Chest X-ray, PA view. Patient: 19 years old, sex F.
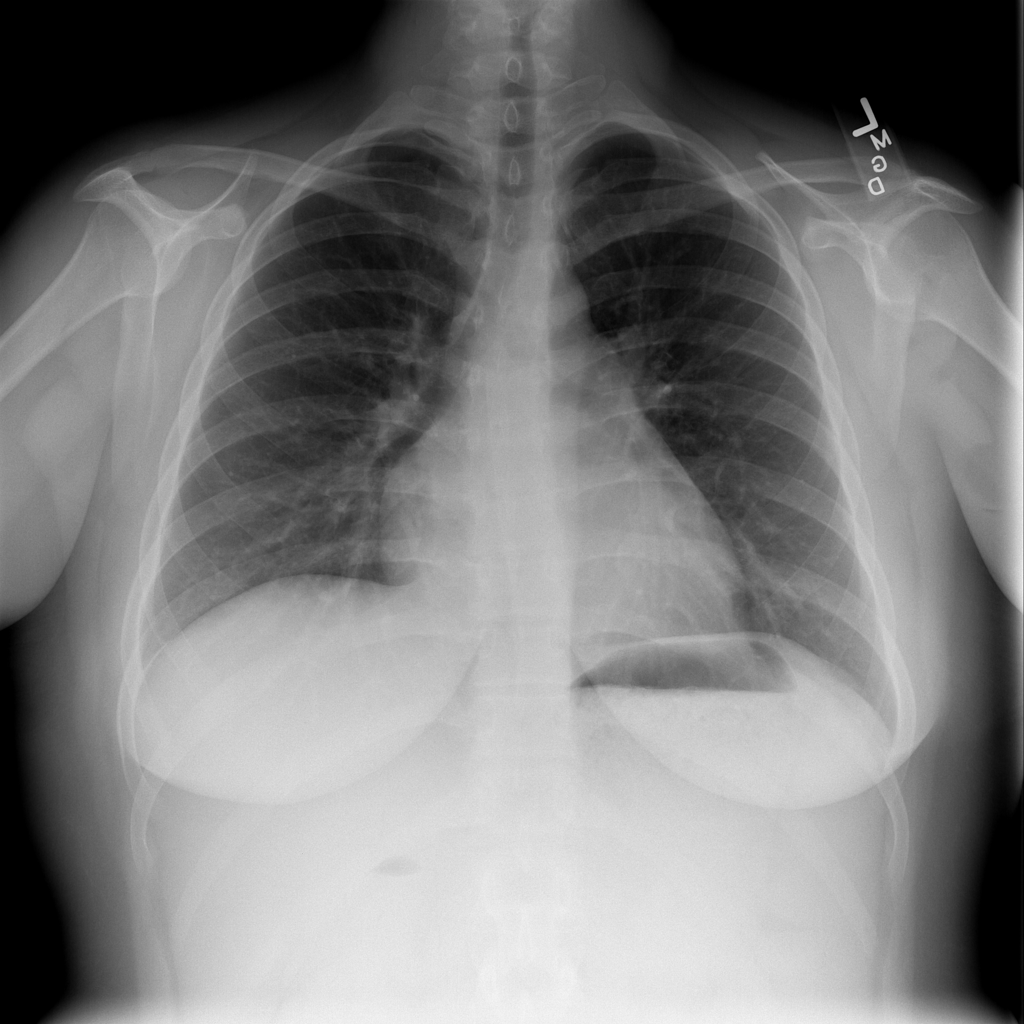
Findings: No Finding